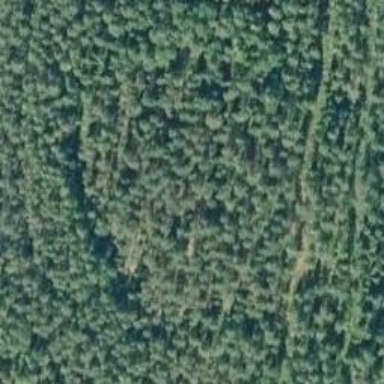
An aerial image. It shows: Beautiful woodland area.